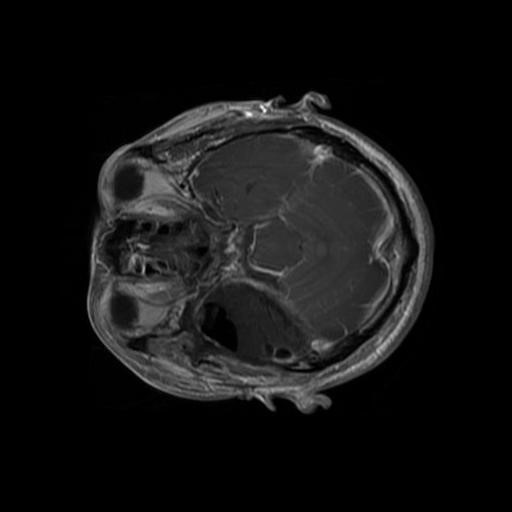
Label: brain_glioma